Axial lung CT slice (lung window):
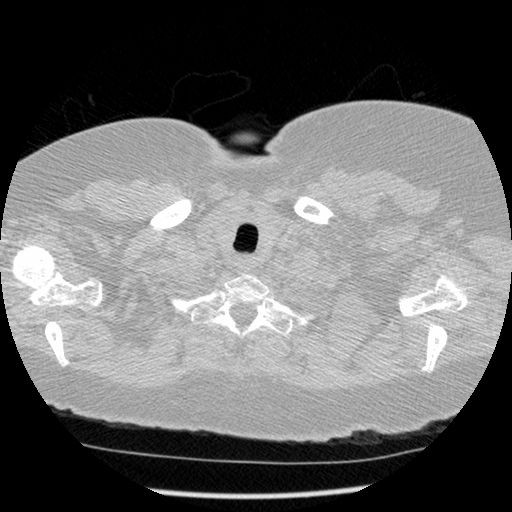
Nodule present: no